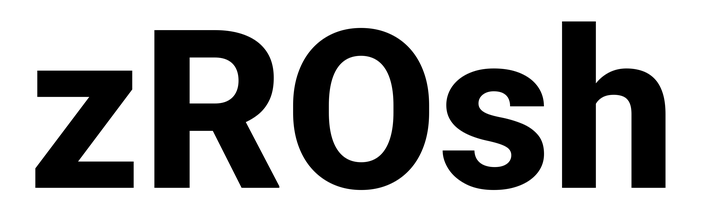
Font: Roboto_ExtraBold